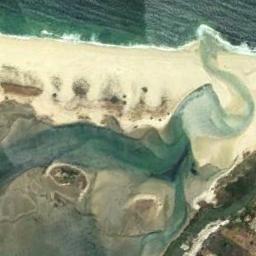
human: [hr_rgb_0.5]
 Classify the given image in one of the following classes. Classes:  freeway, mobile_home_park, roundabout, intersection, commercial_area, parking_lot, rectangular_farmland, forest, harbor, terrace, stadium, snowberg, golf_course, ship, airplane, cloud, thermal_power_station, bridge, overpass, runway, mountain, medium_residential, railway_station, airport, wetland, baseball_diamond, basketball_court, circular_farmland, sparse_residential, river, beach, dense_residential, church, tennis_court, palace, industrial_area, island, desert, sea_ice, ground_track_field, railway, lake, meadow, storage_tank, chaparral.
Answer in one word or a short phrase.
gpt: beach